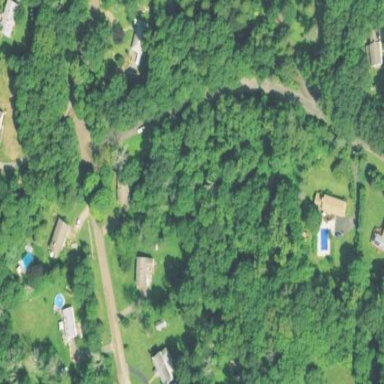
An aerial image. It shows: Existing Preserved Open Space in woodland area.